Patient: sex F, age 56
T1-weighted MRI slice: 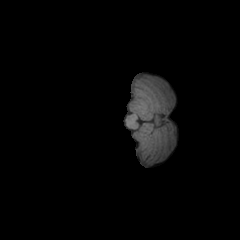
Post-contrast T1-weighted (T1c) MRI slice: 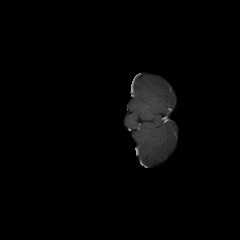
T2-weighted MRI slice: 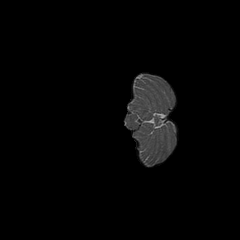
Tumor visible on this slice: no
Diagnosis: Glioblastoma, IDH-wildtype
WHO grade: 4